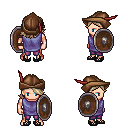
a pixel art fantasy rpg character, male body template, human, light skin, chain tabard jacket, magenta pants, white blonde swoop hairstyle, leather cap, ghillies, shield, four views (front, back, left, right), 2x2 character sprite sheet, small pixel art, hard edges, no anti-aliasing